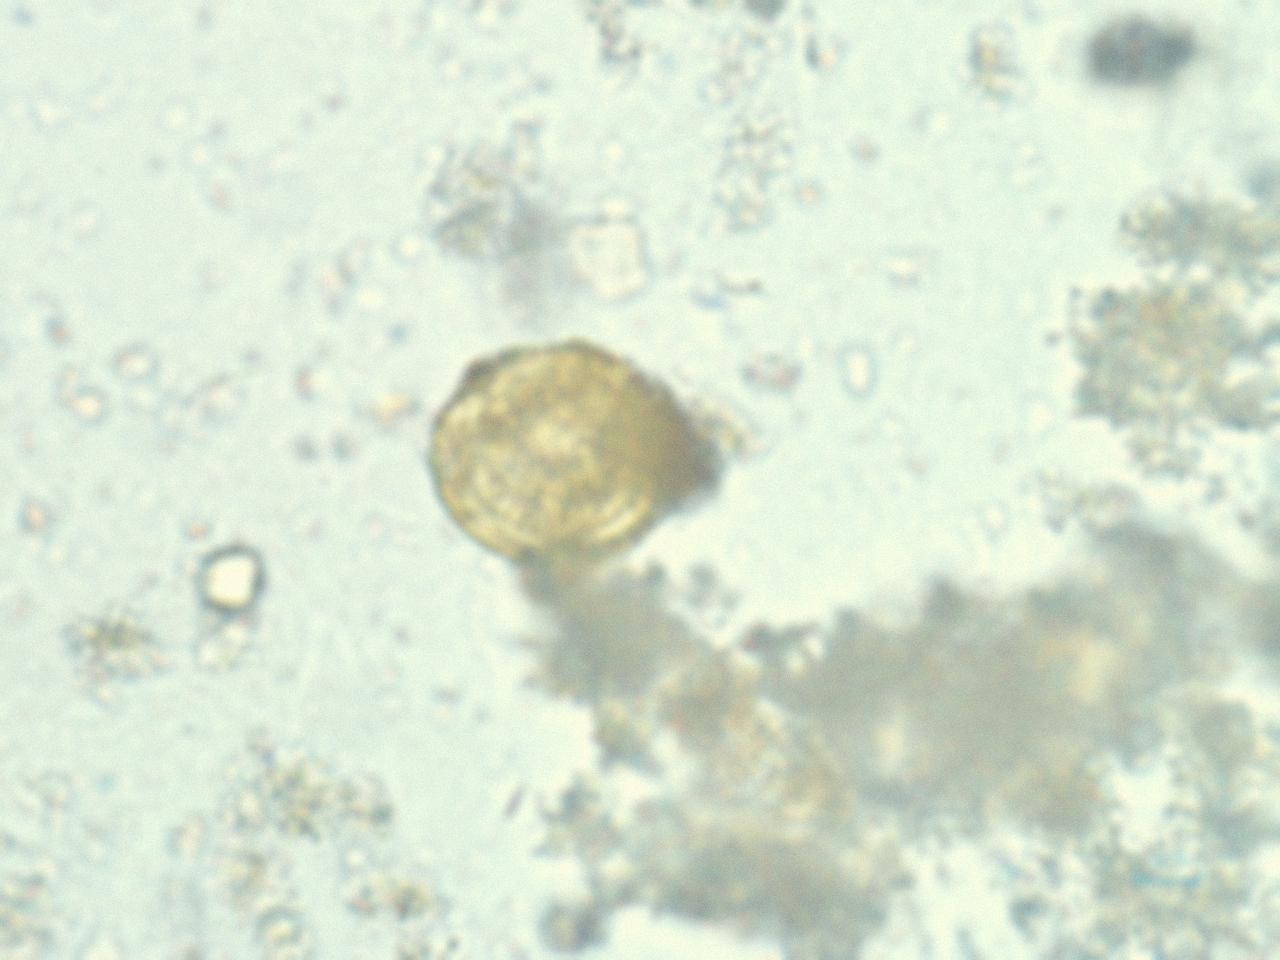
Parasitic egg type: Ascaris lumbricoides